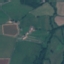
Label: Pasture